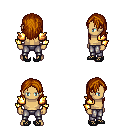
a pixel art fantasy rpg character, male body template, human, tanned skin, gold arm armor, metal pants, brunette long hairstyle, ghillies, four views (front, back, left, right), 2x2 character sprite sheet, small pixel art, hard edges, no anti-aliasing